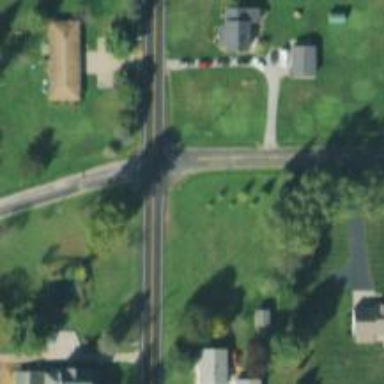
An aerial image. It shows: Road with stop sign.